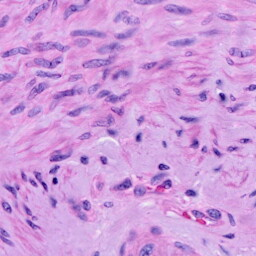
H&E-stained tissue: Cervix